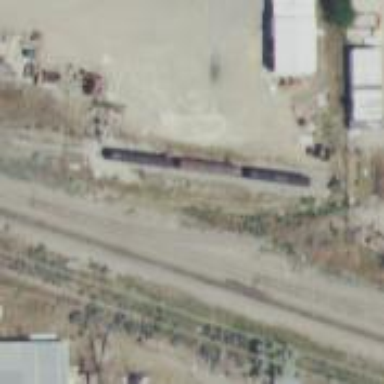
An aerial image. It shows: Disused railway.